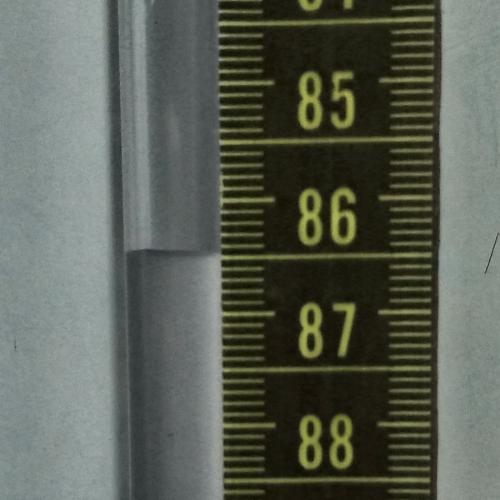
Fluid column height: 86.5 cm